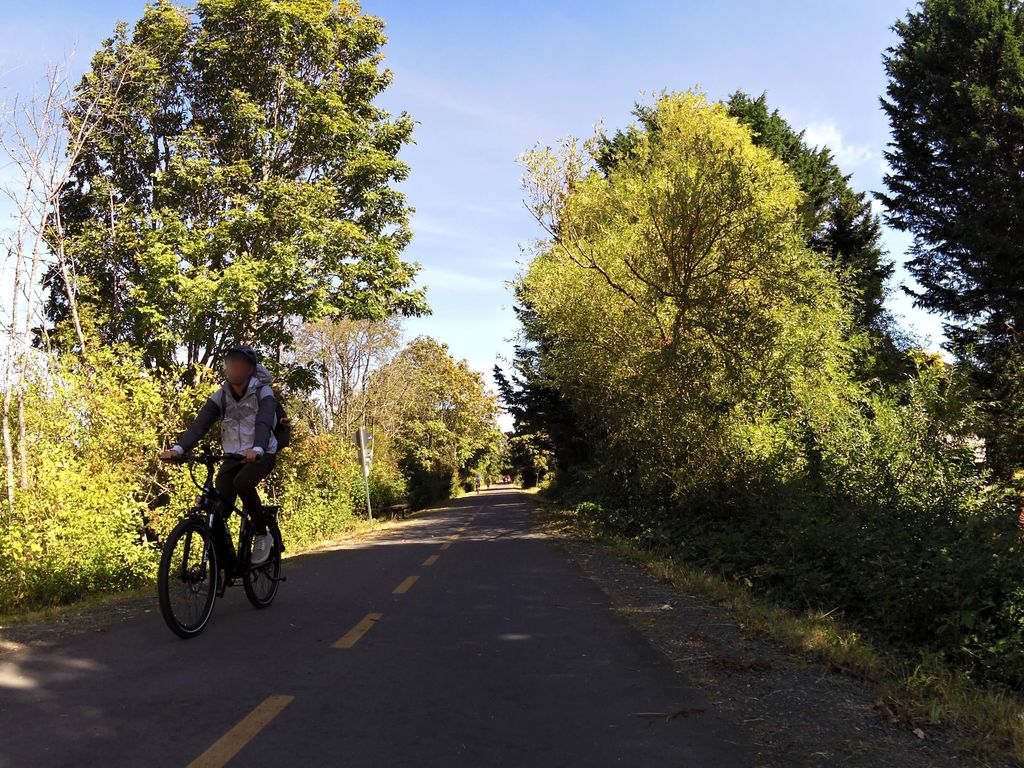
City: victoria